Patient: sex M, age 52
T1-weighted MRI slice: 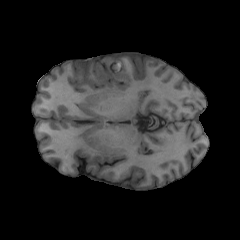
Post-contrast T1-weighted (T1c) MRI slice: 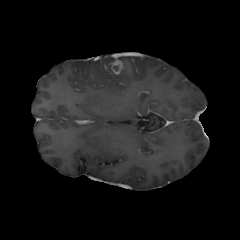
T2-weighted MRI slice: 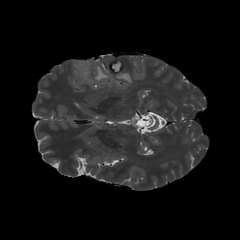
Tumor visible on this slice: yes
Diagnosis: Glioblastoma, IDH-wildtype
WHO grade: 4